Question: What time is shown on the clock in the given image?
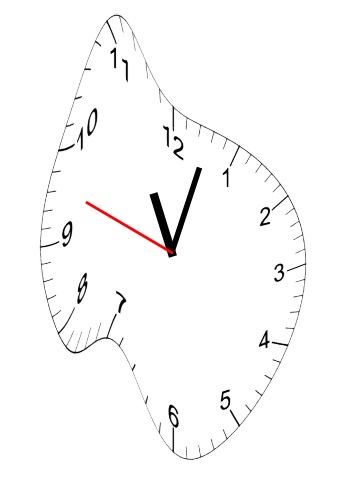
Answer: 11:02:48